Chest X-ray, AP view. Patient: 46 years old, sex F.
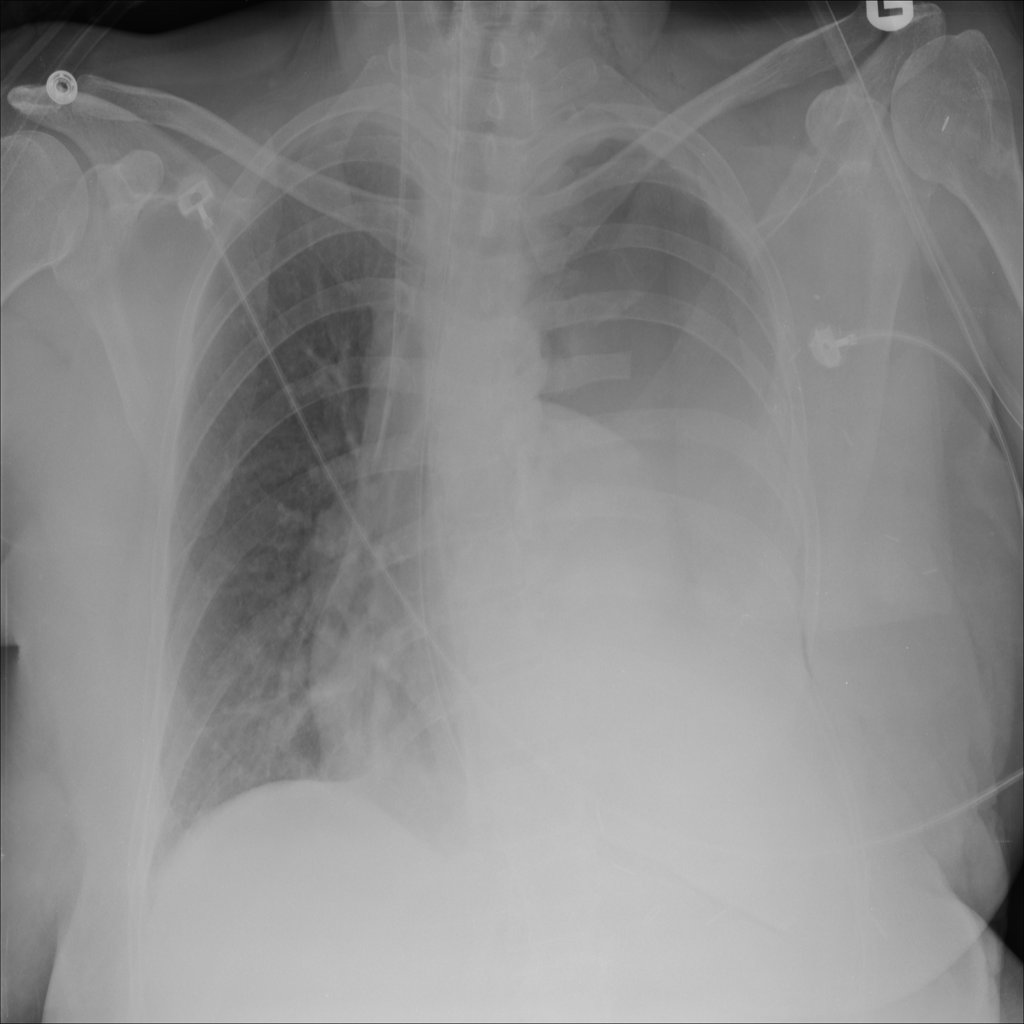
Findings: No Finding